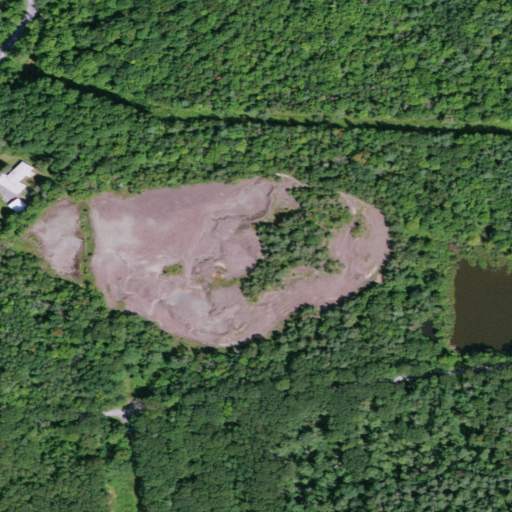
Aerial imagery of mountain in New York named Henry Hill containing deciduous forest, shrub, open development, mixed forest, barren land, evergreen forest, open water, and medium intensity development